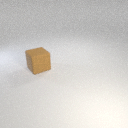
large brown rubber cube